Field crop: maize
Growth stage: 2
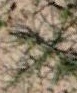
Species: salsola